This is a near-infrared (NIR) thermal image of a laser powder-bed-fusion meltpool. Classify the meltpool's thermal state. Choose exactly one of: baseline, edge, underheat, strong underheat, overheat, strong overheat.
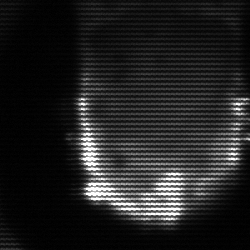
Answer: baseline